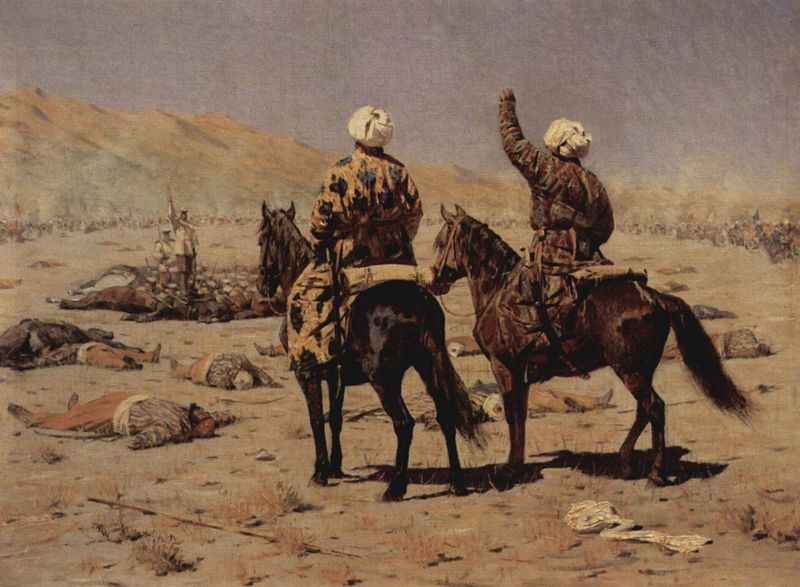
Titel: Über den Krieg
Künstler: Wassilij Wassiljewitsch Wereschtschagin
Standort: Moskva
Institution: Tretjakow-Galerie
Schlagwörter: berg, blau, felsen, gemälde, hand, himmel, kampf, kämpfer, mann, schatten, menschen, ocker, sand, braun, geste, grau, hut, kleid, licht, männer, orange, rücken, schwarz, weiss, gras, tiere, tuch, beige, malerei, muster, arm, kleidung, leiche, mensch, stein, tod, tot, toter, bild, feld, gräser, horizont, hügel, sonne, boden, gewand, stoff, gewänder, pferd, pferde, reiter, rappe, sattel, kopfbedeckung, liegen, last, trocken, afrika, berge, düne, dürre, gebirge, hitze, sahara, wüste, zug, öde, krieg, schlacht, soldaten, kopftuch, glanz, liegend, hoch, steppe, orient, geschirr, militär, säbel, uniform, waffen, leichen, soldat, tote, verletzte, waffe, staub, engländer, armee, sieg, ende, gewehr, niederlage, krieger, erhoben, brauner, wildnis, büschel, gestrüpp, gescheckt, gefallene, turban, gruß, arabien, islam, araber, kolonie, turbane, schlachtfeld, lager, grüßen, friede, tundra, beduinen, geweher, nahost, krummsäbel, befehl, berber, muslime, briten, western, pfernde, kampfplatz, angrif, begrüßeung, parlamentäre, tarnjacken, tarnuniform, kampof, elmänner, pfede, <heer, verletzete